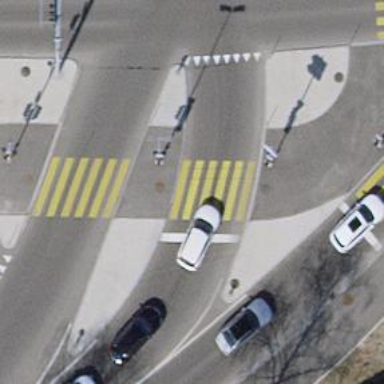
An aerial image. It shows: Road crossing with traffic signals.